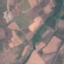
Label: PermanentCrop